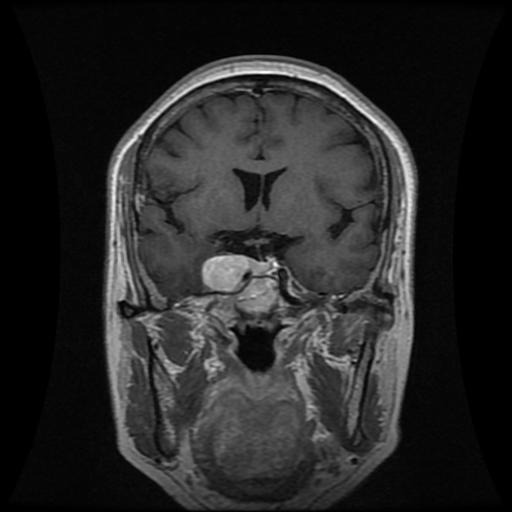
Label: meningioma